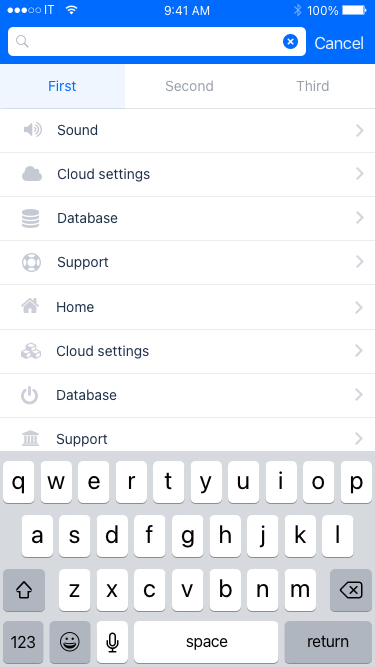
Text in this UI design:
Support
Database
Cloud settings
Sound
Support
Database
Cloud settings
Home
Third
Second
First
Cancel
100%
9:41 AM
IT